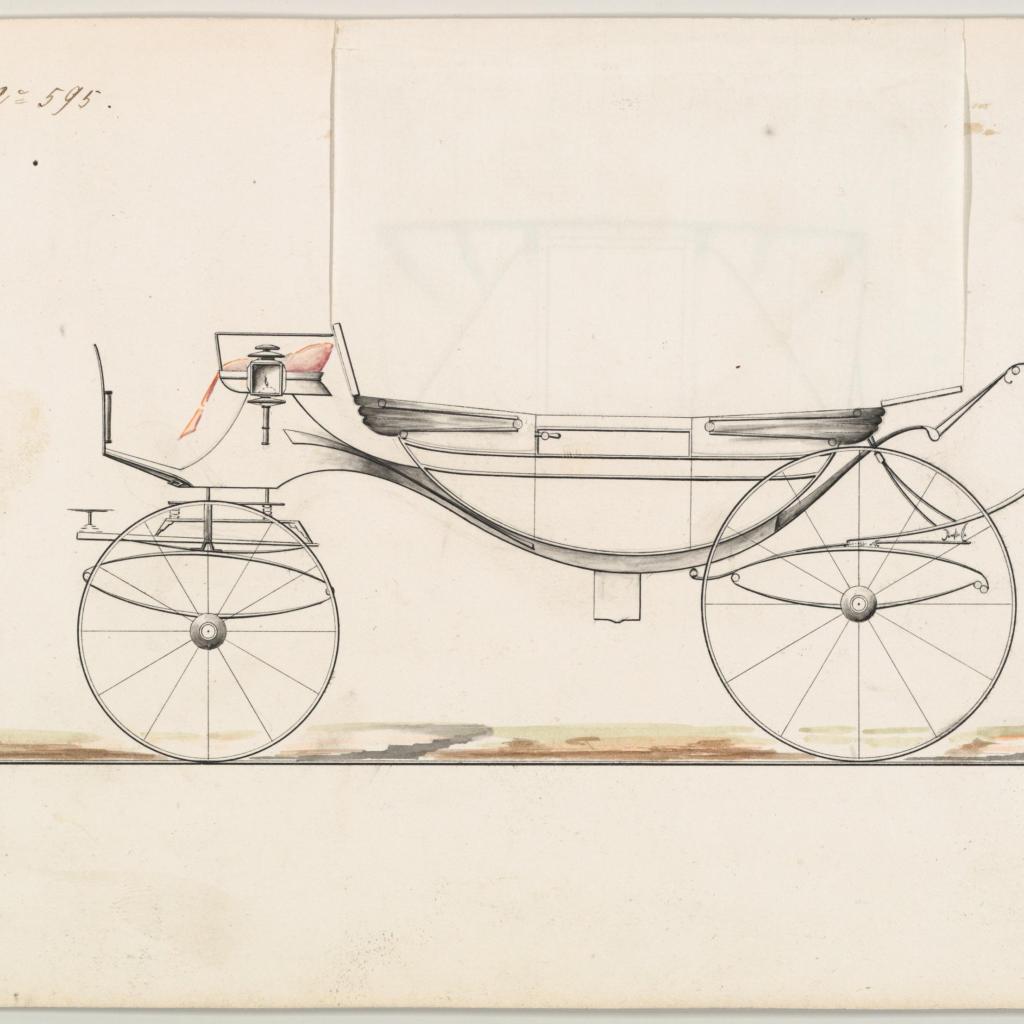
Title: Design for Landau, no. 595
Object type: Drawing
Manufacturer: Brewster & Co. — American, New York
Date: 1850–70
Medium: Pen and black ink, watercolor and gouache
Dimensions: sheet: 6 1/2 x 9 3/8 in. (16.5 x 23.8 cm)
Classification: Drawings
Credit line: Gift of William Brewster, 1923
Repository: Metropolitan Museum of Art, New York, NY